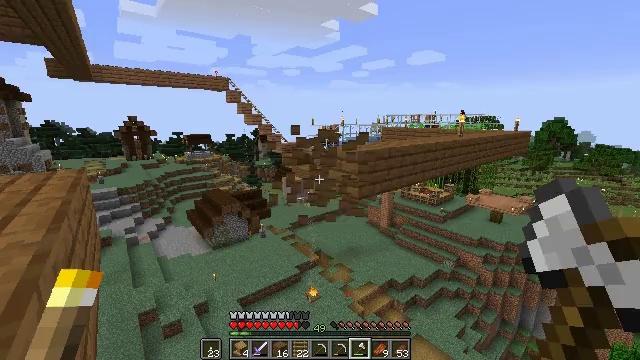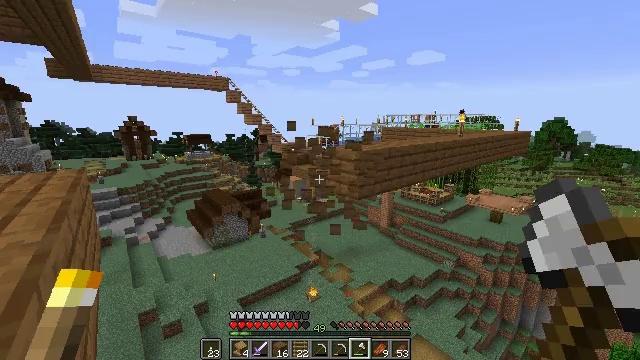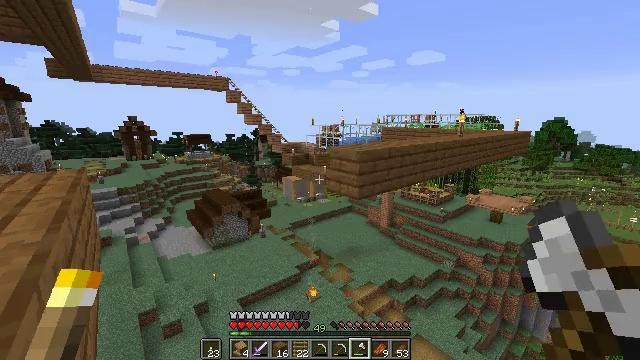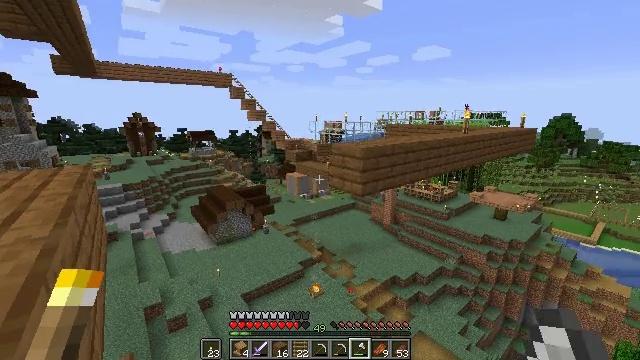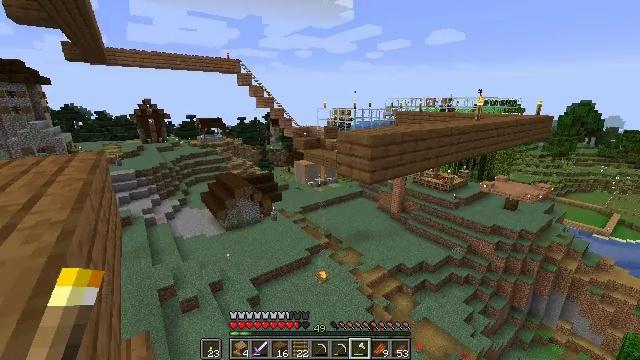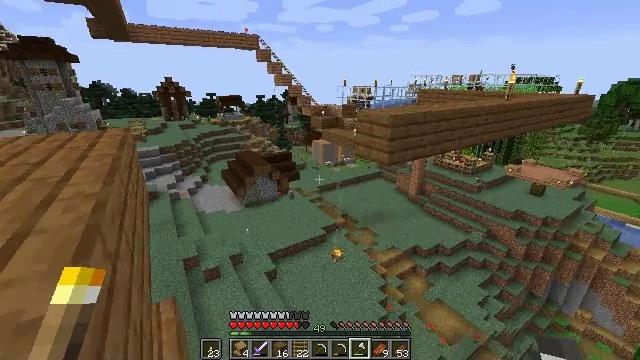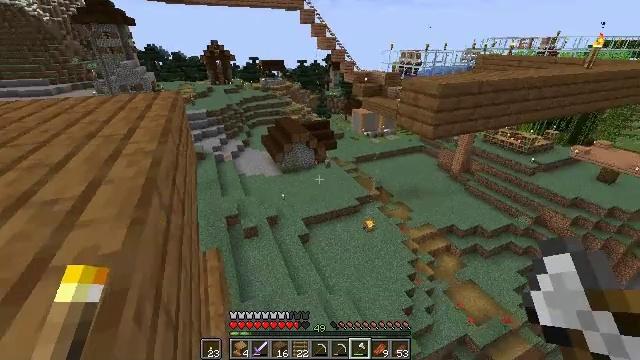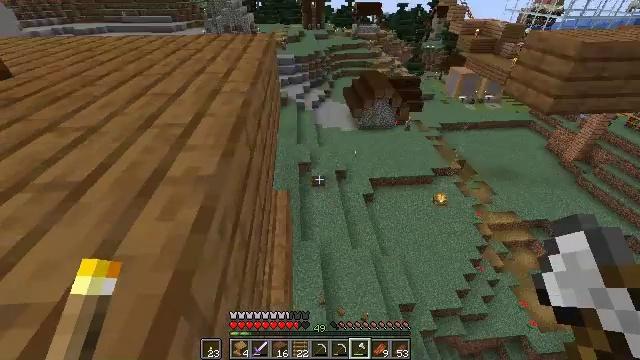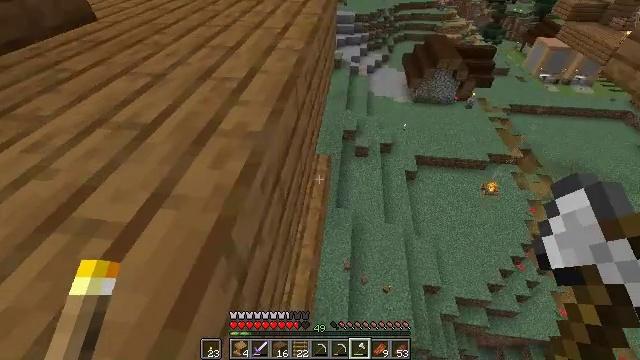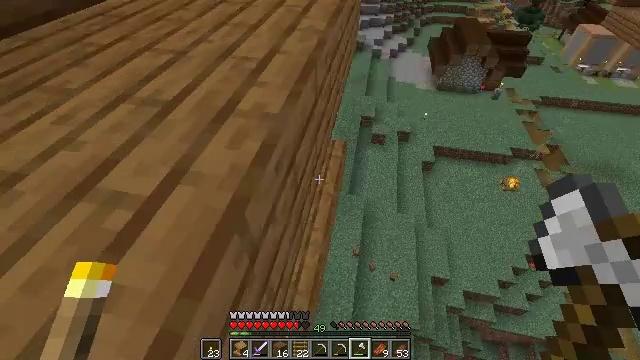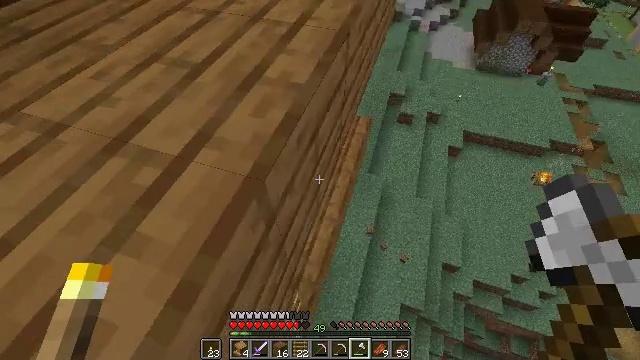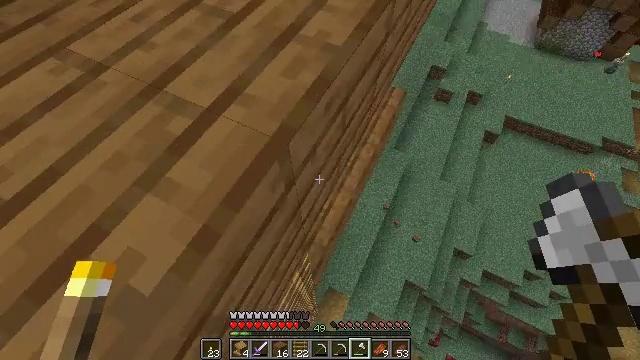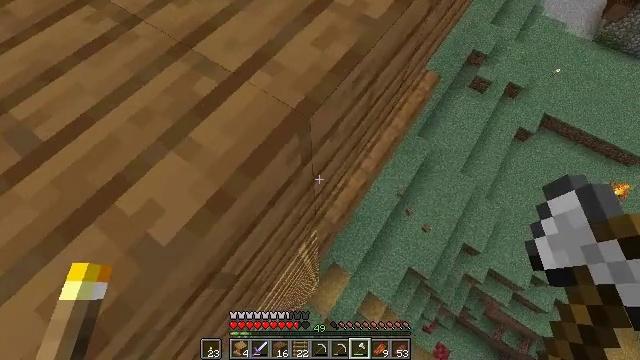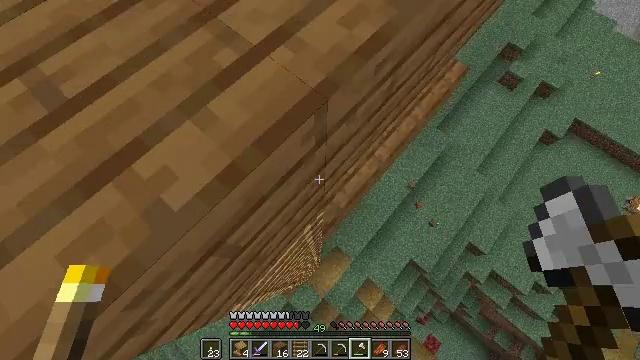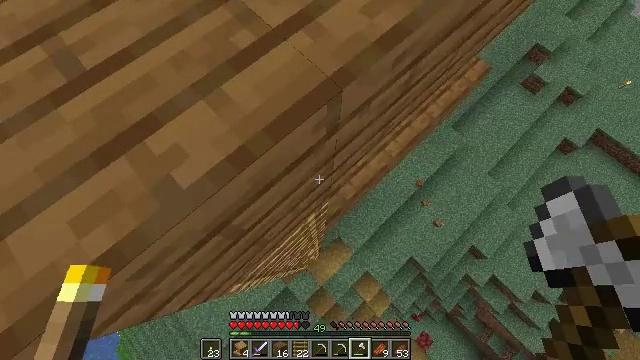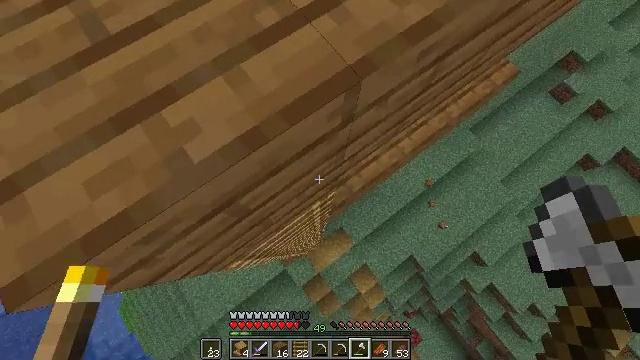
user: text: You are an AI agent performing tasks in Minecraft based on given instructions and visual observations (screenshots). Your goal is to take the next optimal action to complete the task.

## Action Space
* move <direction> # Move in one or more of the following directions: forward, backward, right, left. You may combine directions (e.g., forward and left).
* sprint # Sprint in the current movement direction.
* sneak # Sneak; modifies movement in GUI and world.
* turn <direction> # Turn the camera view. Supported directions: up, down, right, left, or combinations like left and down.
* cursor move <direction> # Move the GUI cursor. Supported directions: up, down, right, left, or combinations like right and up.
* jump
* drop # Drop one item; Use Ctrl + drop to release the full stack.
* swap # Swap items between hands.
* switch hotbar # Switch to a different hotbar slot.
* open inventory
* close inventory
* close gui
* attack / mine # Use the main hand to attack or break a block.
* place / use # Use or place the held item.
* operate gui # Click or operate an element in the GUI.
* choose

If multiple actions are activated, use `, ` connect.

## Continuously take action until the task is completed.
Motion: motion action
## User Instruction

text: Gather the ladder by attacking it.
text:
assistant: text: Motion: attack / mine
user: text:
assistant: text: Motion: no_op
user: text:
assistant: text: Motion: no_op
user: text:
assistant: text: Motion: turn left and down
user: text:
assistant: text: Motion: turn left and down
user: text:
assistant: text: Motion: turn left and down
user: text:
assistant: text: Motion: turn left and down
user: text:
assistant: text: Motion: turn left and down
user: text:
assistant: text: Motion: turn left and down
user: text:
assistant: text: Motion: turn left and down
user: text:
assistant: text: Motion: turn left and down
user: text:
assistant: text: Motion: turn left and down
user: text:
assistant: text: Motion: turn left and down
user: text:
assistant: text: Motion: turn left and down
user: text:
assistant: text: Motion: turn left and down
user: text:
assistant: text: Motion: turn left and down
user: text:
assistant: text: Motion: turn left
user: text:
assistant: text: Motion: turn left
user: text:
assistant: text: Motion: turn left and down
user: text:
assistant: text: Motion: turn left and down
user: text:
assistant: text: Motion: turn left
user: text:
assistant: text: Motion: no_op
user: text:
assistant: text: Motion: turn left
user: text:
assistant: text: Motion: turn left and down
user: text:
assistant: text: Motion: turn left and down
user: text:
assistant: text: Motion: no_op
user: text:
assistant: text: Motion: no_op
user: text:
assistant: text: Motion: no_op
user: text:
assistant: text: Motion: no_op
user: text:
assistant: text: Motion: no_op